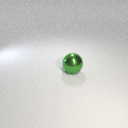
large green metal sphere